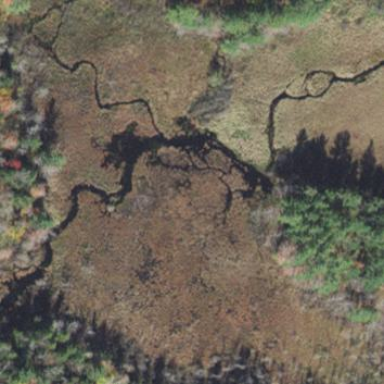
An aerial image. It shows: Wetland area.